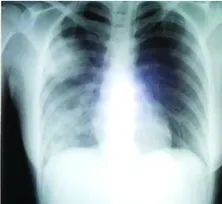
Chest radiographs of index patient with severe acute respiratory syndrome (SARS). Day 10.
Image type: radiology (x_ray)